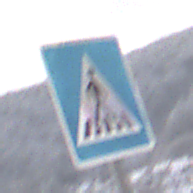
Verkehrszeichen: FussgaengerueberwegLinks
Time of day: MorningAfternoon
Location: Outdoor (Nature)
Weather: PartlyCloudy
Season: Winter
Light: Natural